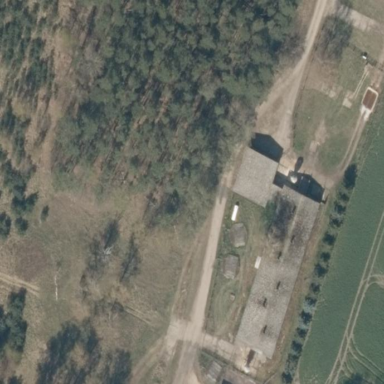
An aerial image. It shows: Farmyard area.